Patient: sex F, age 53
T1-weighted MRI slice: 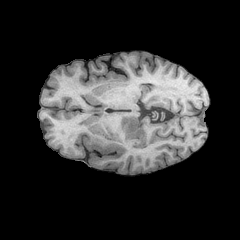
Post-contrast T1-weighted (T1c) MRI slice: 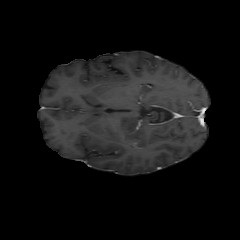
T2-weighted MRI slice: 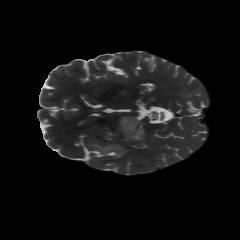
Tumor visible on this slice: yes
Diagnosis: Astrocytoma, IDH-wildtype
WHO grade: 3